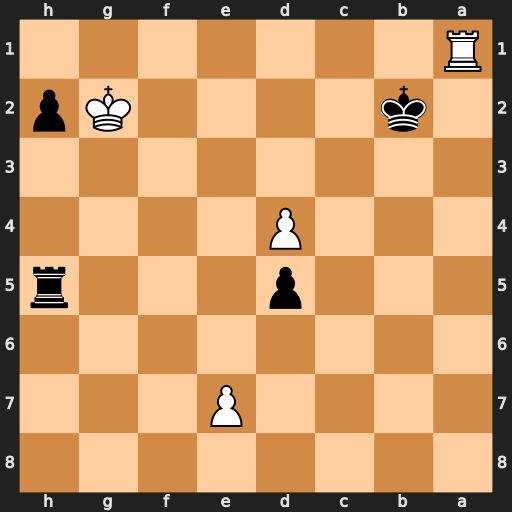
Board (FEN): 8/4P3/8/3p3r/3P4/8/1k4Kp/R7
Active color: b
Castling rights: -
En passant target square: -
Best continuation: Kxa1 Kh1 Rh8 e8=Q Rxe8